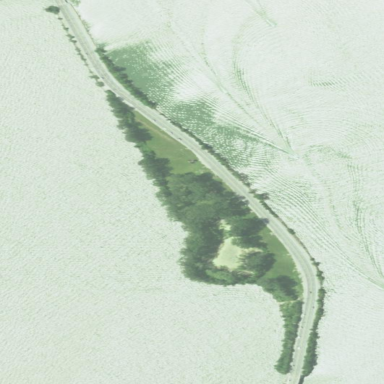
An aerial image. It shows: Islet.